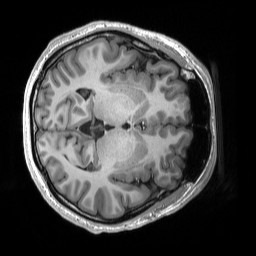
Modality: T1w
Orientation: axial
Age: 23
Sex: male
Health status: healthy
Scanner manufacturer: siemens
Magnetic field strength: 3 T
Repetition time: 2.53 s
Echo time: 0.00227 s